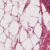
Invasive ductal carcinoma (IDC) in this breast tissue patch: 0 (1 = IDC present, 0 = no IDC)